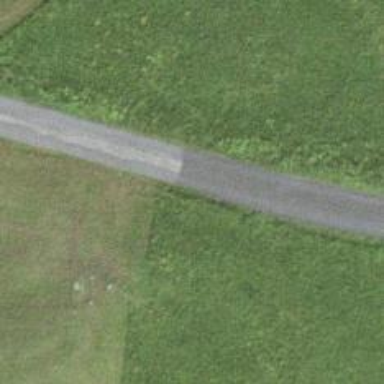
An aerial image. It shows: Excellent asphalt track with grade 1 tracktype.